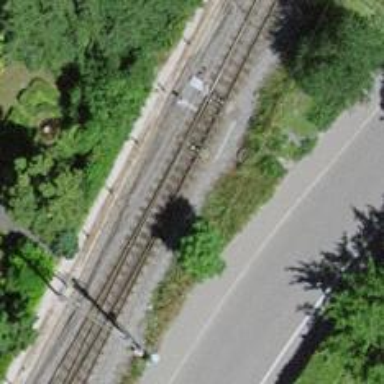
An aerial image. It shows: Railway switch.